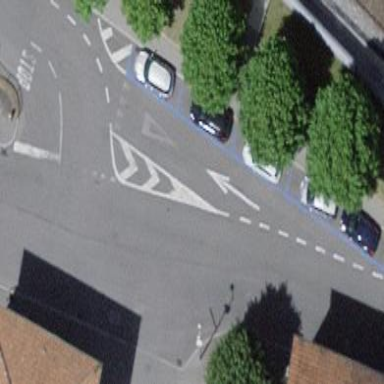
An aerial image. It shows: Parking lane in good condition.